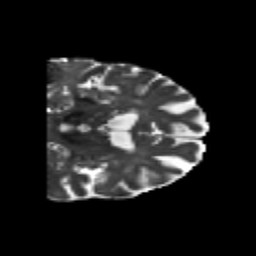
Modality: T2w
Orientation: coronal
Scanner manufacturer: siemens
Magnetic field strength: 3 T
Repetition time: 6.8 s
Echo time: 0.093 s